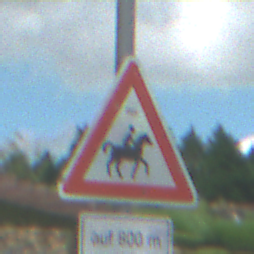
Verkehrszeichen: ReiterLinks
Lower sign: LaengeEinerStrecke5
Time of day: Midday
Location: Outdoor (Nature)
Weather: PartlyCloudy
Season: NotSpecified
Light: Natural